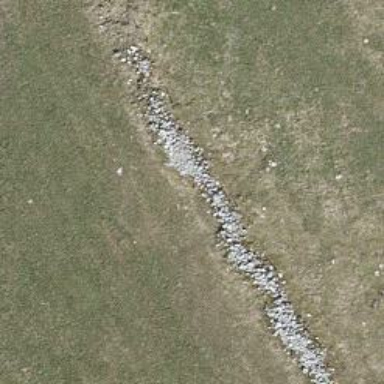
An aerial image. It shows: Wall made of dry stone.